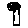
Label: tree